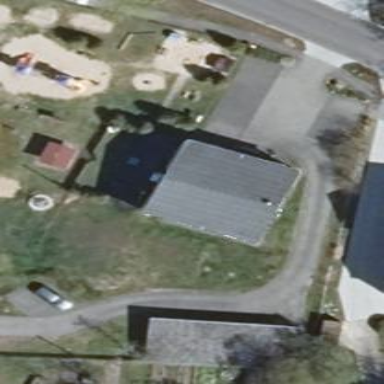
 oriented along the structure. The roof is painted grey."